Interaction volume radius: 5 \u00c5
Interaction volume height: 20 \u00c5
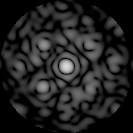
Disorder parameter: 0.6481